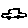
Label: car